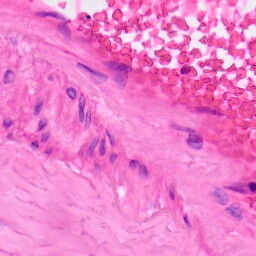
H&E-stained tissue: Lung